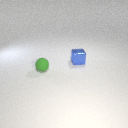
small green rubber sphere in front of small blue metal cube